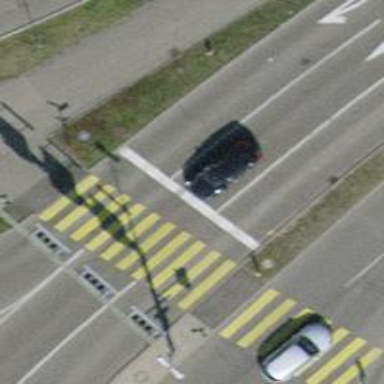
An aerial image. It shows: Road with traffic signals.